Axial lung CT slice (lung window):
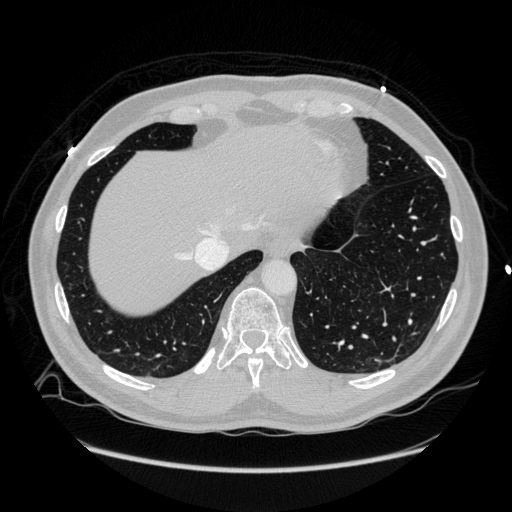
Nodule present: no